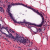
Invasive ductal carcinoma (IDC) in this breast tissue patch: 0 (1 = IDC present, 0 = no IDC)